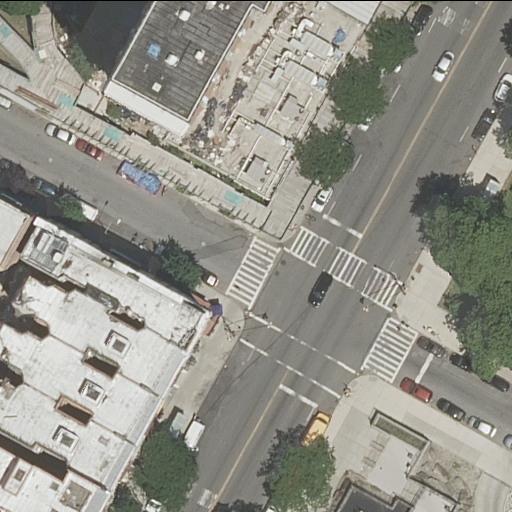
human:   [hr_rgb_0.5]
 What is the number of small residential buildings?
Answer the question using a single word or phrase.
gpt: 1

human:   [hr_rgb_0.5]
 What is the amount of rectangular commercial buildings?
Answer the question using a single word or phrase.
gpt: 0

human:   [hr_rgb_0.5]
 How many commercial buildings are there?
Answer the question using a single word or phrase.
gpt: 0

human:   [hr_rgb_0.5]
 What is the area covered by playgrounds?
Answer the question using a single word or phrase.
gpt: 83m2

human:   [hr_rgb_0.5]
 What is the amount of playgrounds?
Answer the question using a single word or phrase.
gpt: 1

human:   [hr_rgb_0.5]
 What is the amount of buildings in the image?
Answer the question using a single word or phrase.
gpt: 7

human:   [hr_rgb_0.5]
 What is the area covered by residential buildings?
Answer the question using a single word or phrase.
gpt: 2693m2

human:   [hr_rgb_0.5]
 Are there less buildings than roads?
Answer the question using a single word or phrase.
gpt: no

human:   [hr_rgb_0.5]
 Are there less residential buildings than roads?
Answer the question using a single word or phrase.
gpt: no

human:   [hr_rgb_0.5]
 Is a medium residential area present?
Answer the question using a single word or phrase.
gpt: no

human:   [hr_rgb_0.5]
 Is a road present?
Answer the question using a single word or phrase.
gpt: yes

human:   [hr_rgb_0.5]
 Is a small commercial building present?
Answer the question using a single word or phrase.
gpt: no

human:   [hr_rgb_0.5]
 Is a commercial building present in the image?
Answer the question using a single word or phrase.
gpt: no

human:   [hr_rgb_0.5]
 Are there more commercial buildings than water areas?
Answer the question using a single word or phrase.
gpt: no

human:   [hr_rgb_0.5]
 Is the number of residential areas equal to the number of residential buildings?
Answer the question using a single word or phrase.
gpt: no

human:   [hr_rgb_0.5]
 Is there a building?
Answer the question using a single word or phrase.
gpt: yes

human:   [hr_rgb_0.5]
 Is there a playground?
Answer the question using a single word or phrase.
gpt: yes

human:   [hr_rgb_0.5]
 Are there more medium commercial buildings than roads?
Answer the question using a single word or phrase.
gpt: no

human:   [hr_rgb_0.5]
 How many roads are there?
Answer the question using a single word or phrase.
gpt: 3

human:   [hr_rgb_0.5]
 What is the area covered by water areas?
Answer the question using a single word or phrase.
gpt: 0m2

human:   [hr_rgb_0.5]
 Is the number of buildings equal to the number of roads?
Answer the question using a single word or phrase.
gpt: no

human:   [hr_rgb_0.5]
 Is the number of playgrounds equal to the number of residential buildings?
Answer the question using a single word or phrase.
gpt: no

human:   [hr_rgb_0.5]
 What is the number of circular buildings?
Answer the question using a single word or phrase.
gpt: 0

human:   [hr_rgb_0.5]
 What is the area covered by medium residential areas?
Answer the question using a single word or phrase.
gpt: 0m2

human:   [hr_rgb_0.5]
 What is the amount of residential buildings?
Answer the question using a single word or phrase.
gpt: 7

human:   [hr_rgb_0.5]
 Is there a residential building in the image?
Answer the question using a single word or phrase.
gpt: yes

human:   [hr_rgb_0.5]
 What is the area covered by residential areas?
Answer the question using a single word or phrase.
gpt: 10949m2

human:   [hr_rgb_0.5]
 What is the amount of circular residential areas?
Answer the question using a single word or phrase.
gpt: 0

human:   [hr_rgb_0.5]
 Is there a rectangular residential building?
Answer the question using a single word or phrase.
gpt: yes

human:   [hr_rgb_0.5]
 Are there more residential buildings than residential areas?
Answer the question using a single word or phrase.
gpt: yes

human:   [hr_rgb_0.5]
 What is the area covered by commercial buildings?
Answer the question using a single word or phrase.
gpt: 0m2

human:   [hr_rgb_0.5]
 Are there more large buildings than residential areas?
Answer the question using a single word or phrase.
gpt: no

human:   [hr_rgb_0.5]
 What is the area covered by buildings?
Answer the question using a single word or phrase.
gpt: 2693m2

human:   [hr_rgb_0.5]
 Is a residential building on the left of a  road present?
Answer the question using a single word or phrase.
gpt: yes

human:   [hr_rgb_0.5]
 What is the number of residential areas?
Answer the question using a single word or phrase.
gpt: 2

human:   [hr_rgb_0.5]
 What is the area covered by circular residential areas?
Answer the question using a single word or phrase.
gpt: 0m2

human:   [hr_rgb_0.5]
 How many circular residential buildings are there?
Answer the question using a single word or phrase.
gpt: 0

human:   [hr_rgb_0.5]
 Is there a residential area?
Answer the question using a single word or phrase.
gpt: yes

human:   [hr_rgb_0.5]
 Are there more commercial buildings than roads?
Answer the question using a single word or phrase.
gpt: no

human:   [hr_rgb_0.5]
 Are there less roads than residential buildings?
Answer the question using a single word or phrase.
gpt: yes

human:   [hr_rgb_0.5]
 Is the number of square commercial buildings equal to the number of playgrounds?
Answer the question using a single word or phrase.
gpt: no

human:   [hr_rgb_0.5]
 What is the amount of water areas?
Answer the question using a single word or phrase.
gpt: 0

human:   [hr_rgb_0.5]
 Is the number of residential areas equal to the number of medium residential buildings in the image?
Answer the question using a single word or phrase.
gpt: no

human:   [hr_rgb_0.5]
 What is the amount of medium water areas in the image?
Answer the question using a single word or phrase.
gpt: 0

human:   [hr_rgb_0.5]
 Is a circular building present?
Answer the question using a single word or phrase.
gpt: no

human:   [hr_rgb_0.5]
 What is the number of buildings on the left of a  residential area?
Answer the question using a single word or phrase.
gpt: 7

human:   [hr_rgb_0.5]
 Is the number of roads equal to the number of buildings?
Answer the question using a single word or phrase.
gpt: no

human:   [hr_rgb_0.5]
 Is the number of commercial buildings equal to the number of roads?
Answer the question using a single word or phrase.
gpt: no

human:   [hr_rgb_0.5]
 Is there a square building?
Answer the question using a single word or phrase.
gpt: no

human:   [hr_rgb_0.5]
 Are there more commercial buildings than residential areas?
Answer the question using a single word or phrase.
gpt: no

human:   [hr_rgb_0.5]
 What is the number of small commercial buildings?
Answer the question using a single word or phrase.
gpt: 0

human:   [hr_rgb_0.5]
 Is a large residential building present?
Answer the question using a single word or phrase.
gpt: yes

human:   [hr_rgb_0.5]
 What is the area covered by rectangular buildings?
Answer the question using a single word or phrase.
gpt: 1321m2

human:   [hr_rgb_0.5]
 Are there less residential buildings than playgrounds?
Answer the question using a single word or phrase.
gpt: no

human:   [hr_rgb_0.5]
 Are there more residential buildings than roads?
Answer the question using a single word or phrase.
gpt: yes

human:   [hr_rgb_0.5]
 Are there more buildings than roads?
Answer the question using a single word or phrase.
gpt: yes

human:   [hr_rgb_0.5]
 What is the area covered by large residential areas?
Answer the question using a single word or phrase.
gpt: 10949m2

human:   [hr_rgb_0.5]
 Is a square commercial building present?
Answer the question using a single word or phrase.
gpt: no

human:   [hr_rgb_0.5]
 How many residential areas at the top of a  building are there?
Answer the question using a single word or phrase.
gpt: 2

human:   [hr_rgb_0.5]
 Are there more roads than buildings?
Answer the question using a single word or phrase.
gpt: no

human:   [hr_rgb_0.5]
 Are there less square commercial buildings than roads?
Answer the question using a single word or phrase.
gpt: yes

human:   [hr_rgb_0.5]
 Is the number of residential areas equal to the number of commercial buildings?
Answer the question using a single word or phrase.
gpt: no

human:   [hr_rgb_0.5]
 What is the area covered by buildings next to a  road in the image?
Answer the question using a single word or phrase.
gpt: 2693m2

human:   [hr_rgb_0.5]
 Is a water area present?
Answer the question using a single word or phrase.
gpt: no